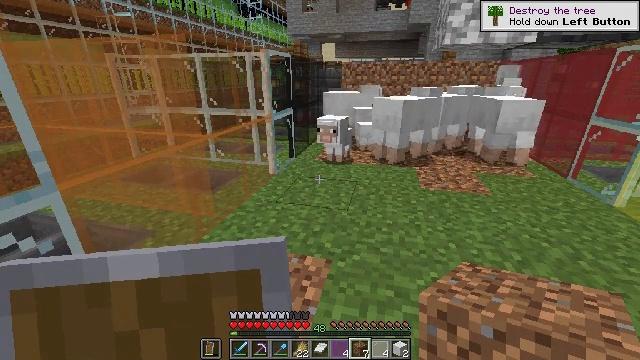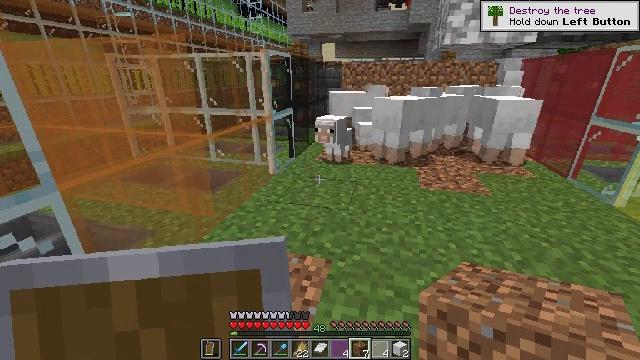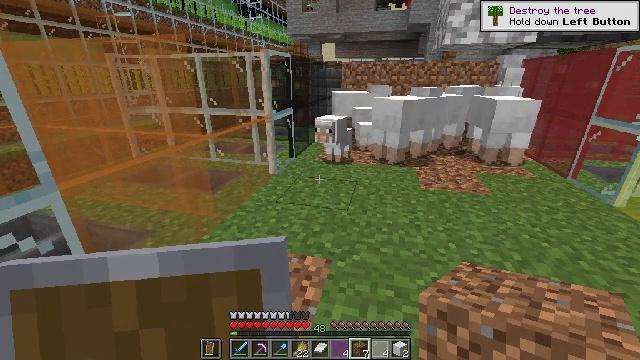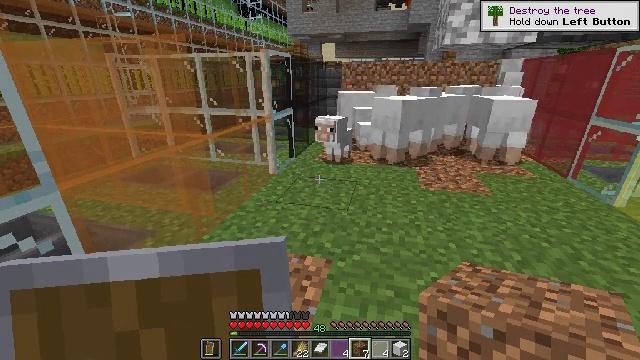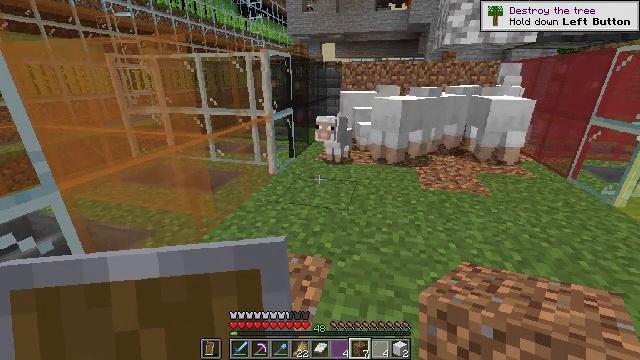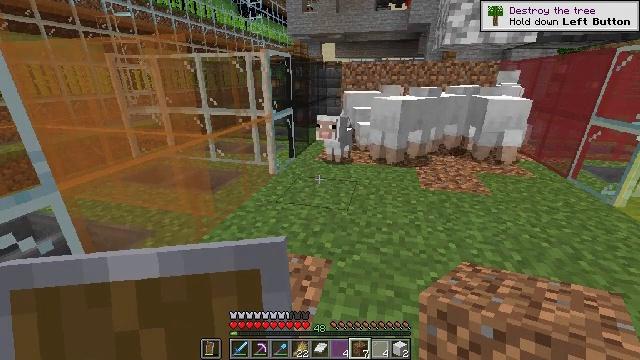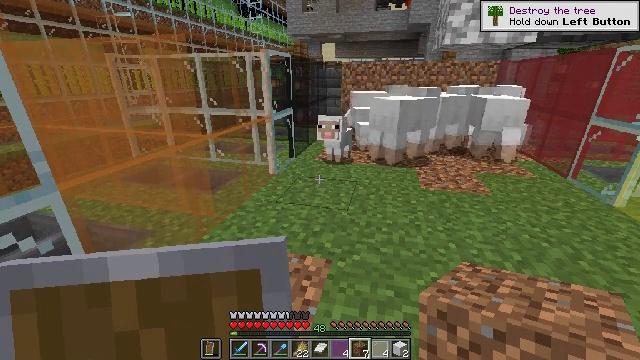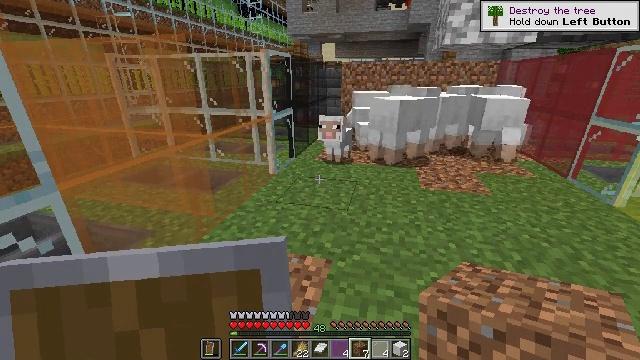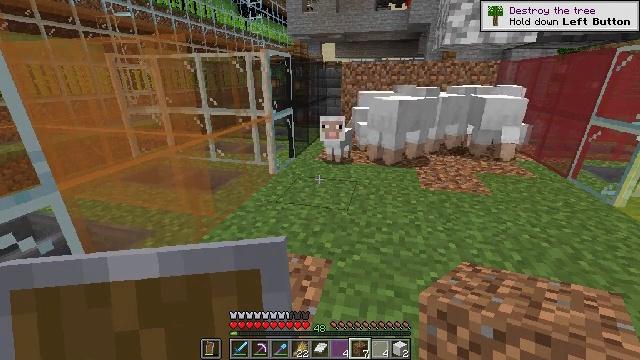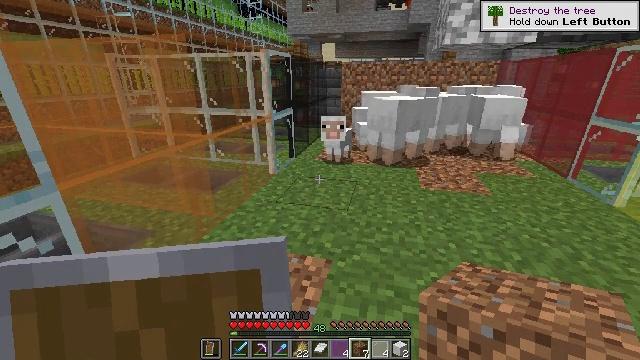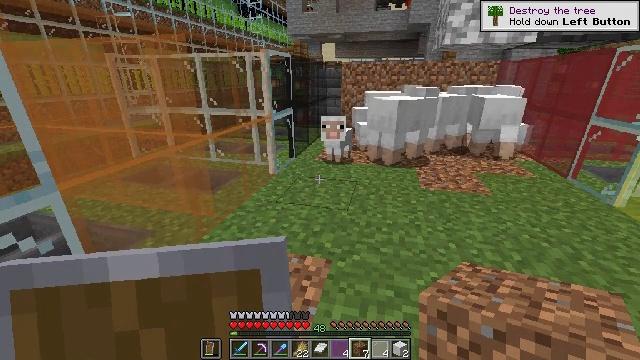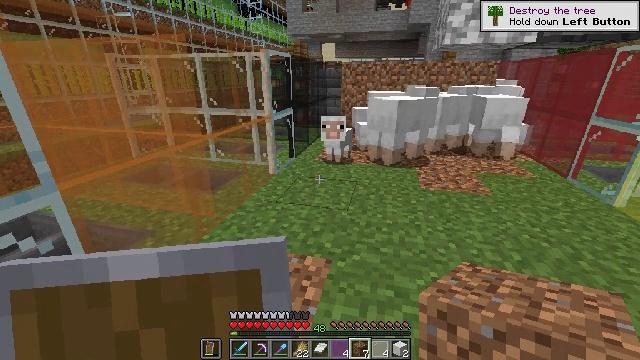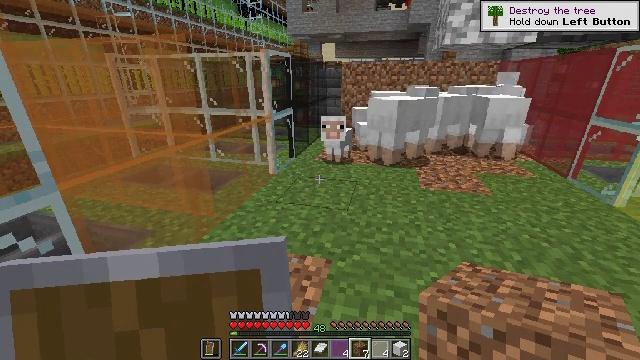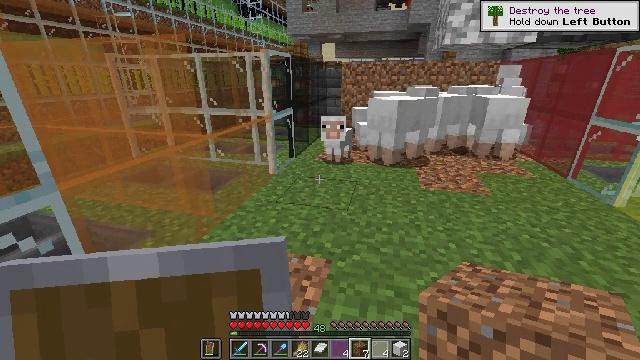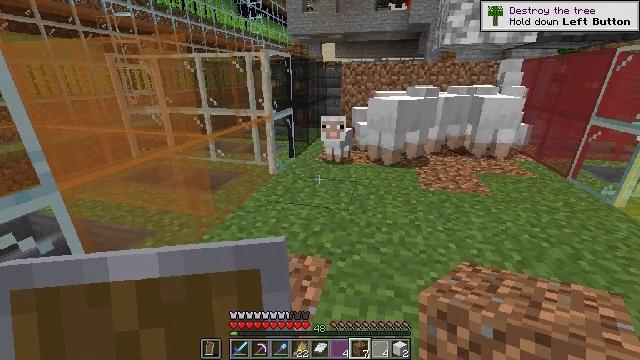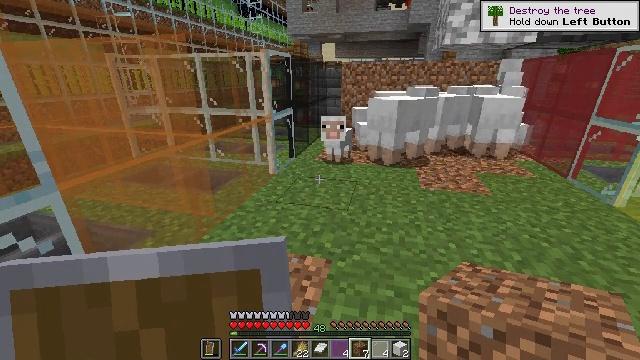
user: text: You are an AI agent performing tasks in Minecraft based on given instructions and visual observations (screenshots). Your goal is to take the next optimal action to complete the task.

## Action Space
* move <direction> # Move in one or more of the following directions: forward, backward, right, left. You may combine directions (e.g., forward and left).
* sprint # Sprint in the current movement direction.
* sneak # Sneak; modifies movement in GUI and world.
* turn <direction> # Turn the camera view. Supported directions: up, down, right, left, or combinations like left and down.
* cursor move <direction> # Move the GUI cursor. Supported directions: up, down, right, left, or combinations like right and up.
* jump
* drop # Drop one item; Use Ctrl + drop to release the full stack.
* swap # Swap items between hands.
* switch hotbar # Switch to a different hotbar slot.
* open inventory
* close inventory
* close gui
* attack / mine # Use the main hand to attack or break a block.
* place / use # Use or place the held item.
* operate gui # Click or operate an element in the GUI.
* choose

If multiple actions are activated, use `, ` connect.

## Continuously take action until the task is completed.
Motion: motion action
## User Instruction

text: Mine the orange stained glass pane from a window.
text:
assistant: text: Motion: no_op
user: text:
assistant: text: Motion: no_op
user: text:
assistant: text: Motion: no_op
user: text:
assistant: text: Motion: no_op
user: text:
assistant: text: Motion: no_op
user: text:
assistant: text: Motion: no_op
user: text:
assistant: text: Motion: no_op
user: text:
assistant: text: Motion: no_op
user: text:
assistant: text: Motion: no_op
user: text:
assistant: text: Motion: no_op
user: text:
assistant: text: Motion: no_op
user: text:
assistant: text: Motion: no_op
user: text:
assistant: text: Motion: no_op
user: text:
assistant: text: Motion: no_op
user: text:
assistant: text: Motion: no_op
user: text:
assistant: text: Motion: no_op
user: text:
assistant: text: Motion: no_op
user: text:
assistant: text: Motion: no_op
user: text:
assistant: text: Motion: no_op
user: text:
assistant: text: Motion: no_op
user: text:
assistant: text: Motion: no_op
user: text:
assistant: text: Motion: no_op
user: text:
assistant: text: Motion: no_op
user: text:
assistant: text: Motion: no_op
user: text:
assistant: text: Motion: no_op
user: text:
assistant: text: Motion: no_op
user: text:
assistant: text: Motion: no_op
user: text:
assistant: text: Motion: no_op
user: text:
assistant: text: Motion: no_op
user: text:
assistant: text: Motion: no_op